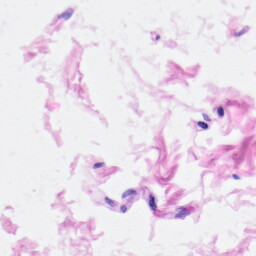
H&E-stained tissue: Heart